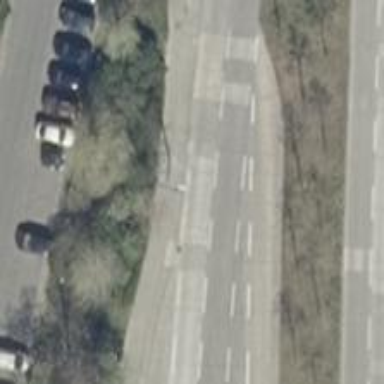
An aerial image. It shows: Path with concrete sidewalk and cycleway.